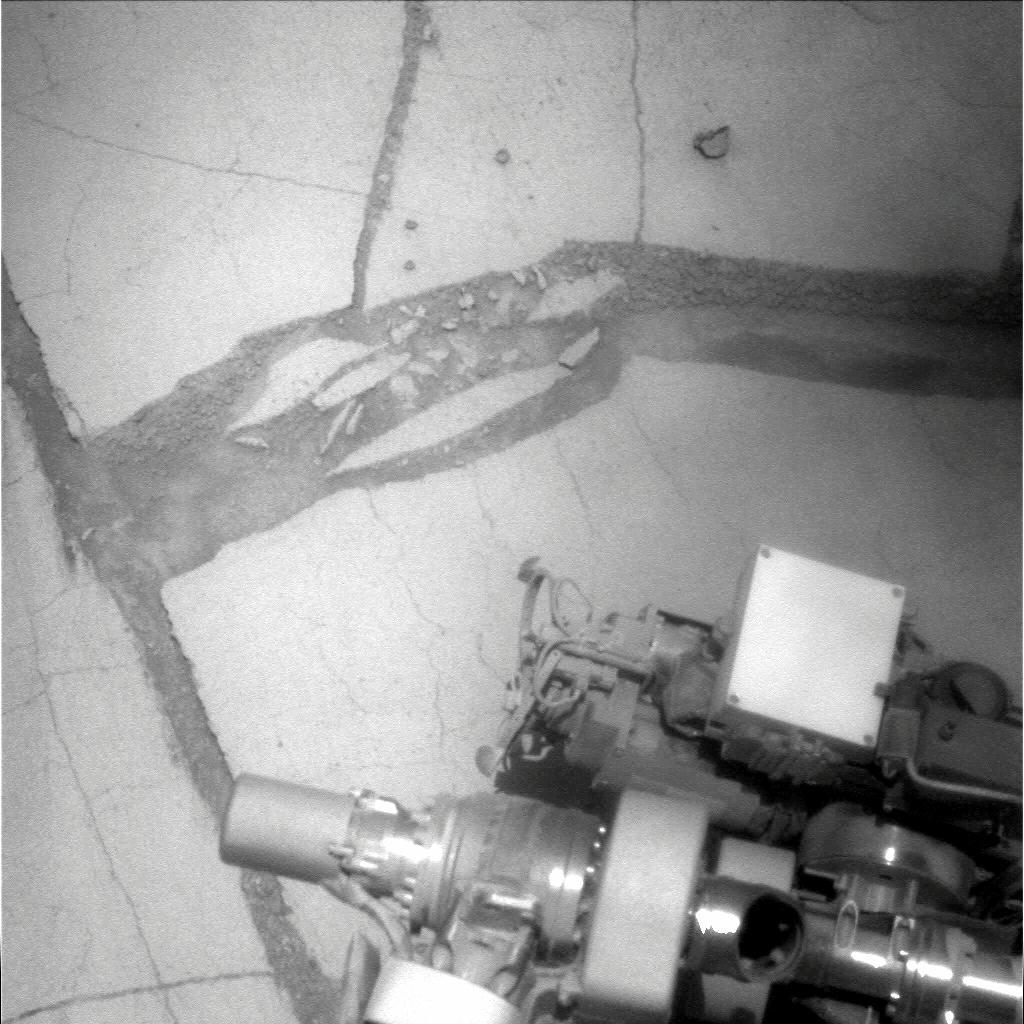
Terrain classes present: Background, Bedrock, Gravel / Sand / Soil